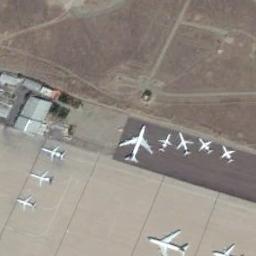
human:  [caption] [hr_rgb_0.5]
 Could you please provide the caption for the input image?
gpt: Many airplanes of different sizes were parked on the airport beside the building .

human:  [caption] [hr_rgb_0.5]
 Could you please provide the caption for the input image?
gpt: Here are two large planes and seven small planes .

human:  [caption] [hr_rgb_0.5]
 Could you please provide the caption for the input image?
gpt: Some planes parked on the airport paved with asphalt and others parked on the airport paved with cement .

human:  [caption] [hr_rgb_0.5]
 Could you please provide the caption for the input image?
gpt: Seven small airplanes and three big airplanes are parked on the open place beside the building .

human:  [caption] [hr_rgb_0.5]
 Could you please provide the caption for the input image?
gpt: Ten planes were in the clearing next to the house .